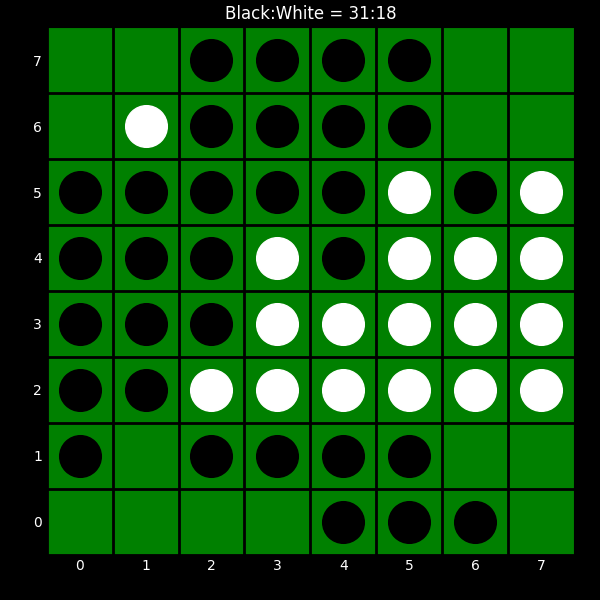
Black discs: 31
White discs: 18